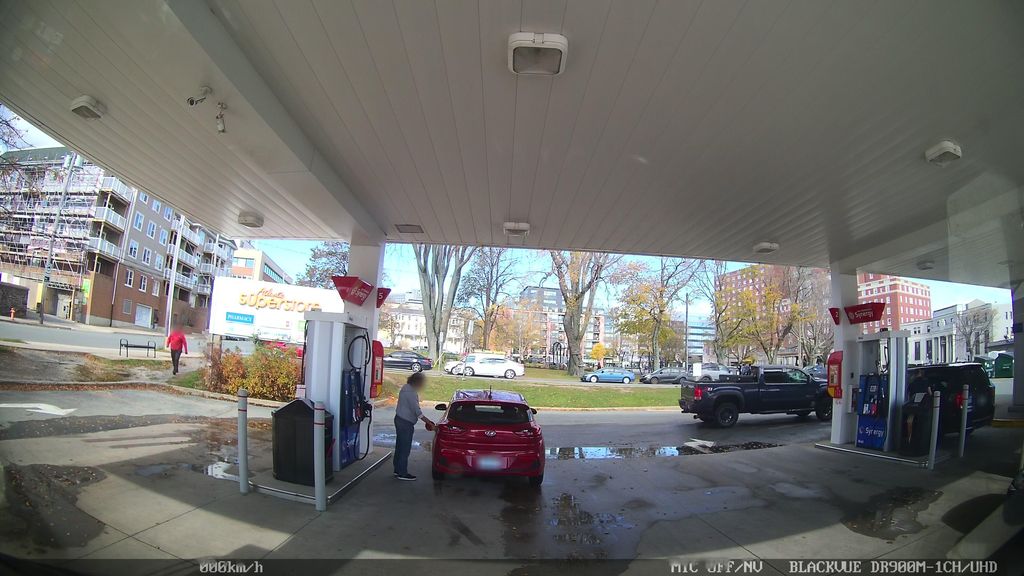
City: halifax